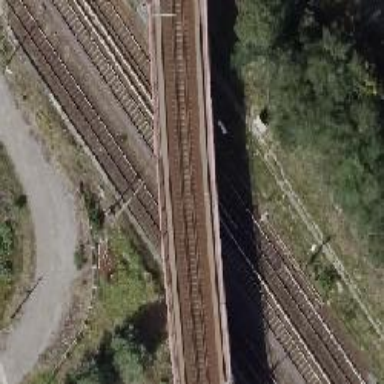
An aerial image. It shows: Railway signal.